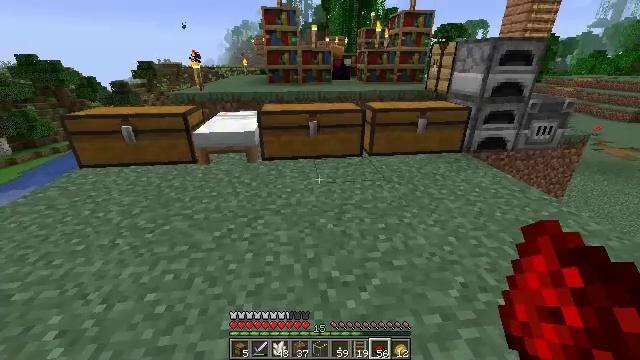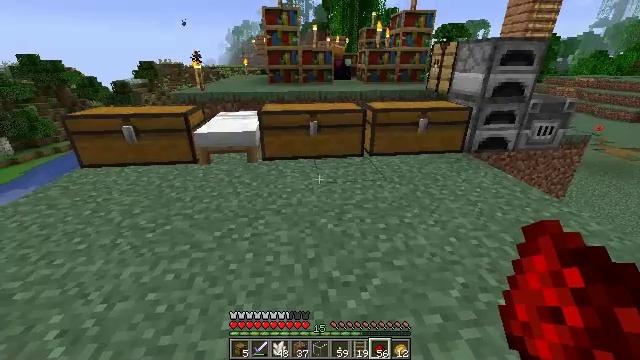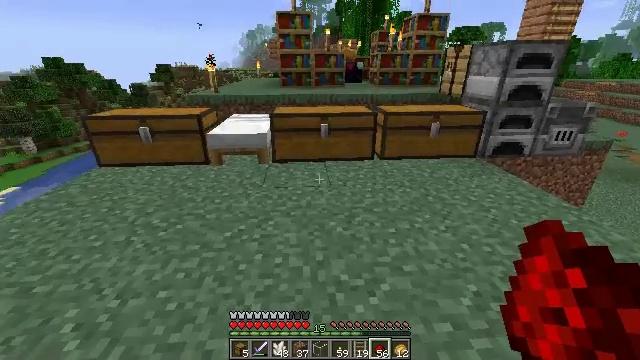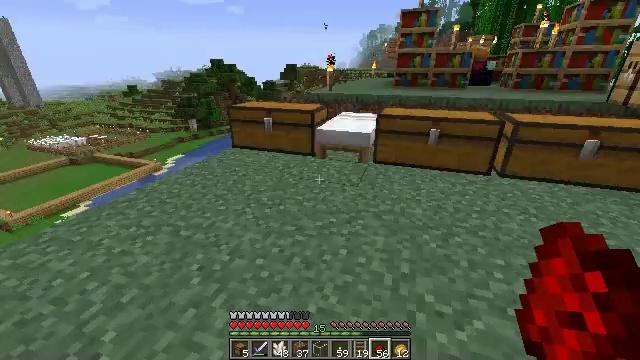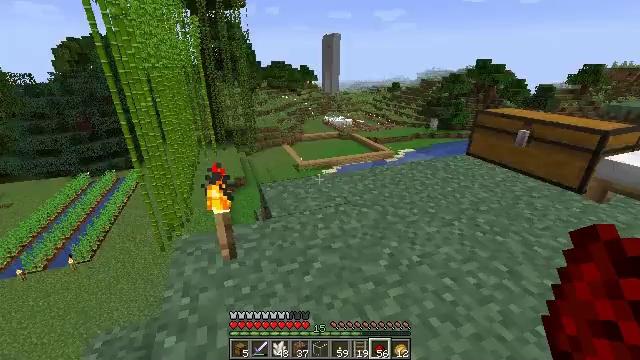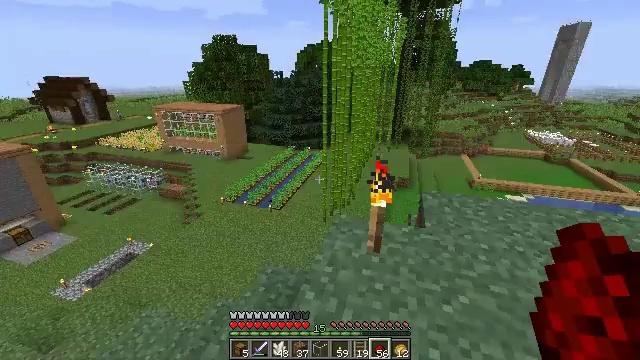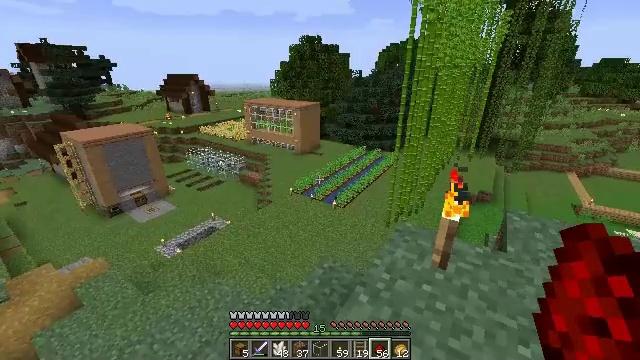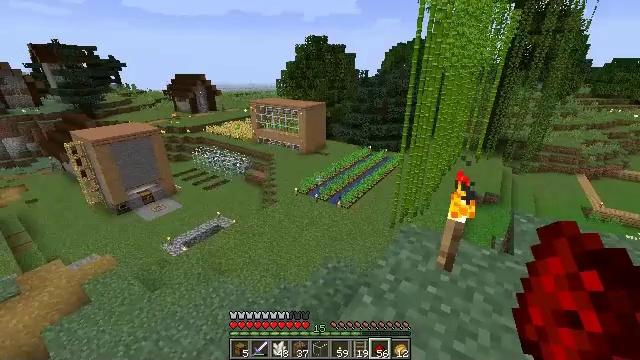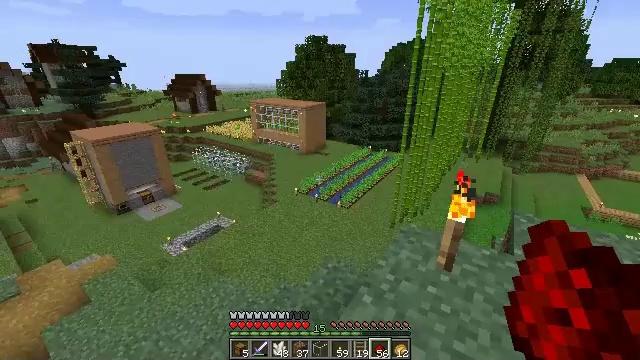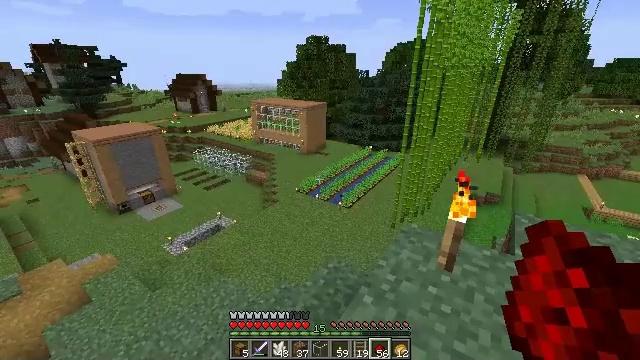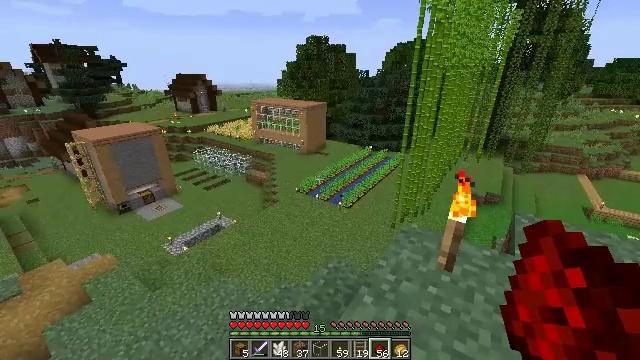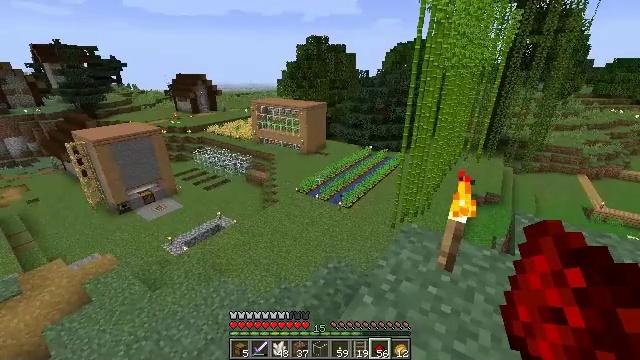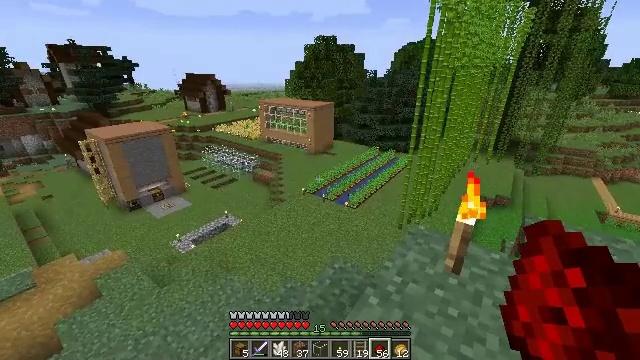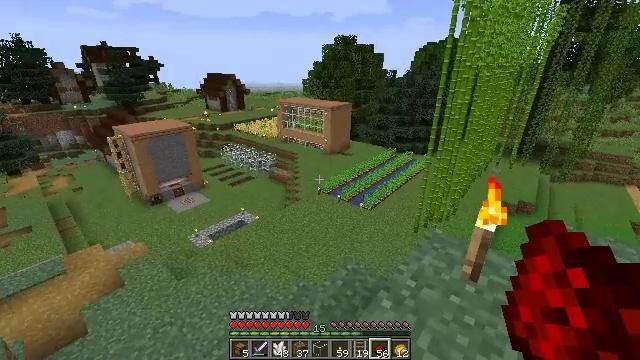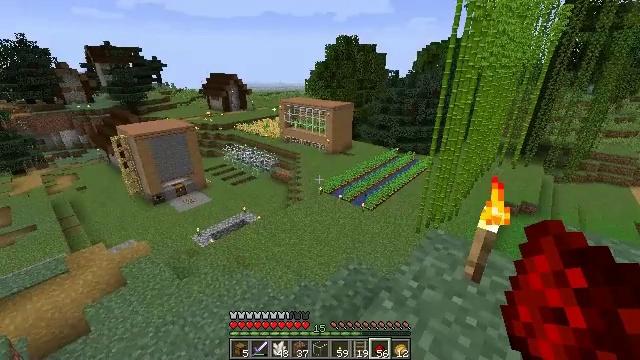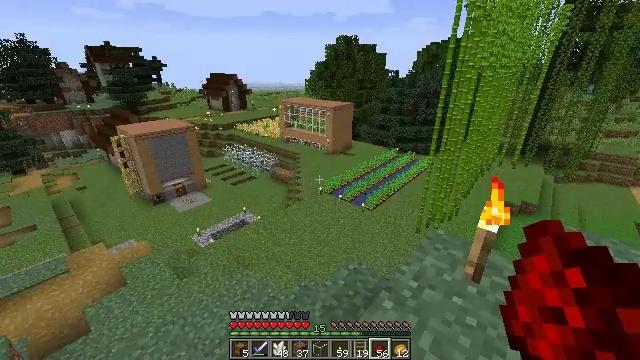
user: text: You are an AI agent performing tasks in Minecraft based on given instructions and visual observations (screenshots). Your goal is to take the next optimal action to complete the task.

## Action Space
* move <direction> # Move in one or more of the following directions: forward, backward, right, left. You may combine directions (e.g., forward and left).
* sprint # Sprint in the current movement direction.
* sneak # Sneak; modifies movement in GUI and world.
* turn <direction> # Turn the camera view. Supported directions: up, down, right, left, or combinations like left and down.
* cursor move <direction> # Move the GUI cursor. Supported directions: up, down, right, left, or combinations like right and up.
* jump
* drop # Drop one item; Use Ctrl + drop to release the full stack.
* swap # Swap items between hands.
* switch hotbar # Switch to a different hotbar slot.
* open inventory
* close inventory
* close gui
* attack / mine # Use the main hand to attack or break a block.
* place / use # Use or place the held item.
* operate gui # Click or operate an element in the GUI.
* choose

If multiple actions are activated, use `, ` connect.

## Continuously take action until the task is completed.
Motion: motion action
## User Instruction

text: Open your crafting menu to craft black dye.
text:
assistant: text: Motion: no_op
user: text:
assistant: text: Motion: turn left
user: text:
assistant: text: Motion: turn left
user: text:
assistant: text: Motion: turn left
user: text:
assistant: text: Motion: turn left
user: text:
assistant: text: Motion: turn left
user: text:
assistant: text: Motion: turn left
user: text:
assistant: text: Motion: no_op
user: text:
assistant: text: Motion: no_op
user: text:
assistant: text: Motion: no_op
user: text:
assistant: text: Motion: no_op
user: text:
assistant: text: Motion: turn left
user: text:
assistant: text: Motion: turn left
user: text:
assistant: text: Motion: no_op
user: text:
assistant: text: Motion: no_op
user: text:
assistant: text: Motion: turn left
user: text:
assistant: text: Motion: turn left
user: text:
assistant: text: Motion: turn left
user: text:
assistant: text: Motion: no_op
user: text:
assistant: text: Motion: no_op
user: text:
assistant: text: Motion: no_op
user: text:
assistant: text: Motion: no_op
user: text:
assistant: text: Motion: no_op
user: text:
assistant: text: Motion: no_op
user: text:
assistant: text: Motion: no_op
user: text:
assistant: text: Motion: no_op
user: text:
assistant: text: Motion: no_op
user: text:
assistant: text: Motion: no_op
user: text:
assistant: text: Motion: no_op
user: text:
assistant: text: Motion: no_op